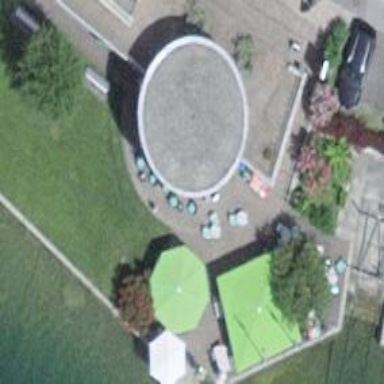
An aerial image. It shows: Building with dome-shaped roof.